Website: apple-inc
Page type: customer-info-address
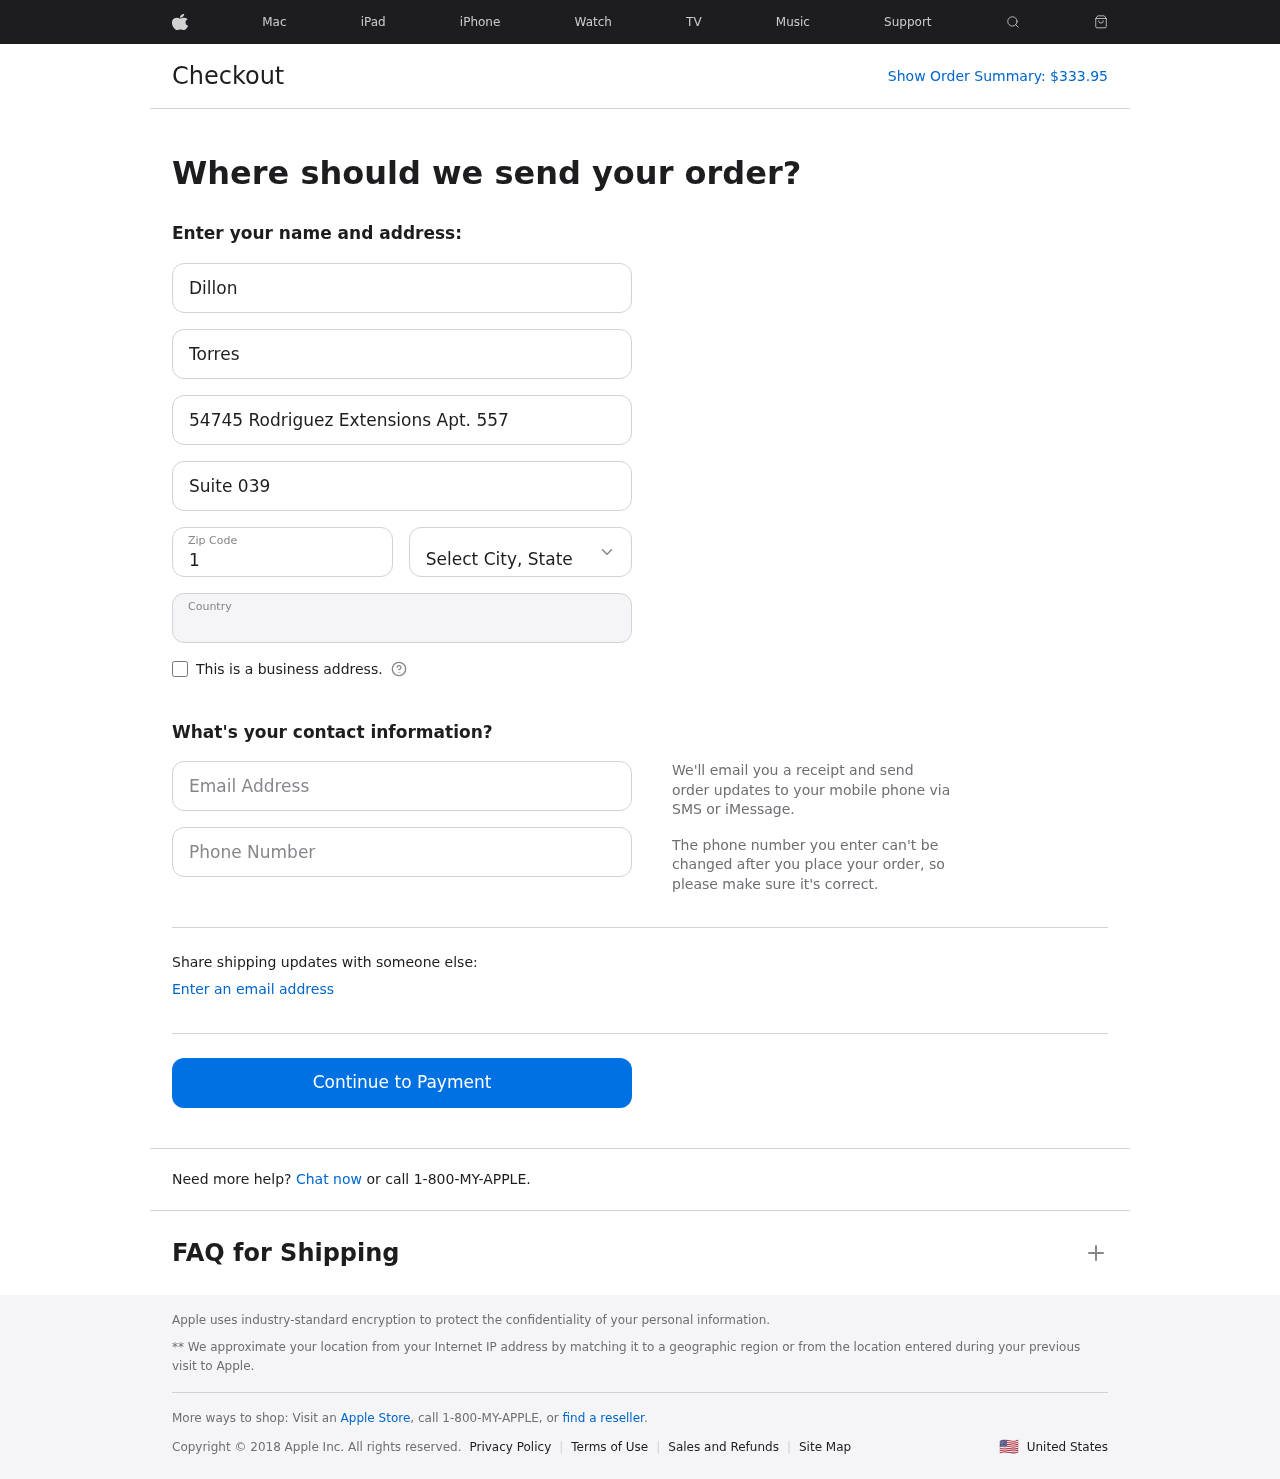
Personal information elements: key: PII_CITY_STATE
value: Santiagoville, MH
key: PII_COUNTRY
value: United States
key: PII_EMAIL
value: dillon.torres@hotmail.com
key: PII_FIRSTNAME
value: Dillon
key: PII_LASTNAME
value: Torres
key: PII_PHONE
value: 8977805160
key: PII_POSTCODE
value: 11725
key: PII_STREET
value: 54745 Rodriguez Extensions Apt. 557
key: PII_STREET2
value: Suite 039
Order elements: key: ORDER_TOTAL
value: $333.95